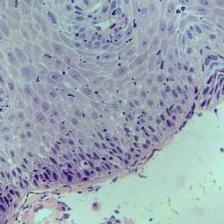
Diagnosis: Normal